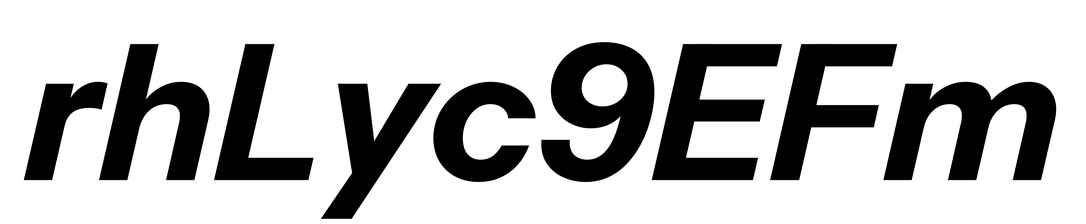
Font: InstrumentSans-Italic_Bold_Italic